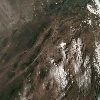
Label: land